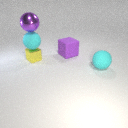
large cyan rubber sphere below large purple metal sphere